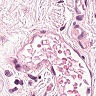
Metastatic tissue present: no